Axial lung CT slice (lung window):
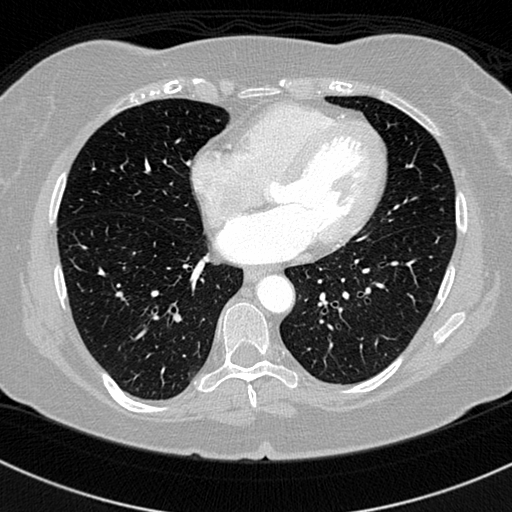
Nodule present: no